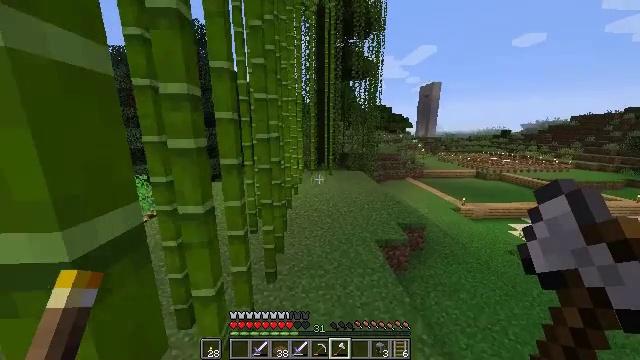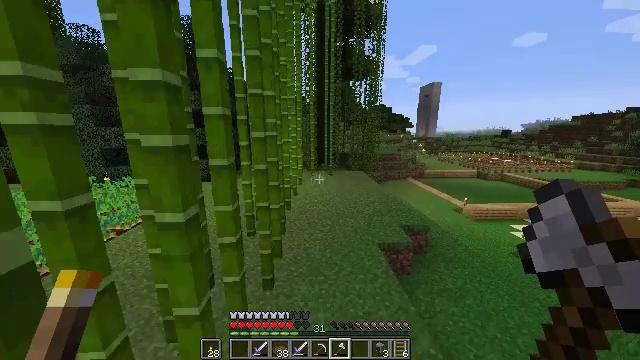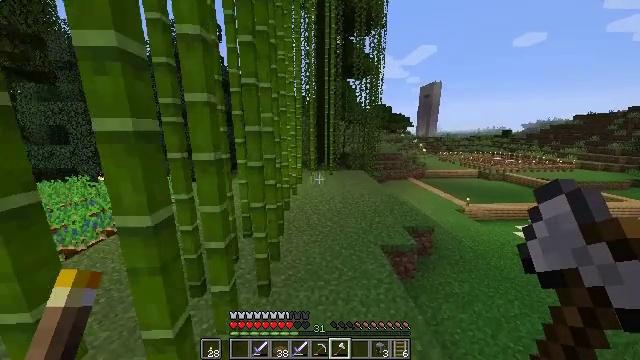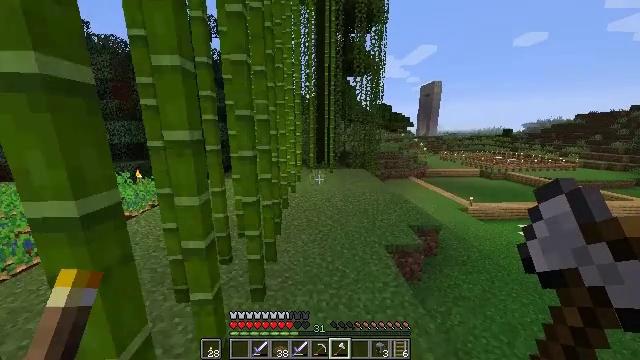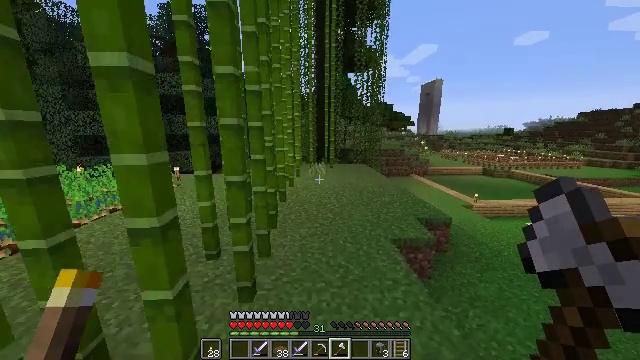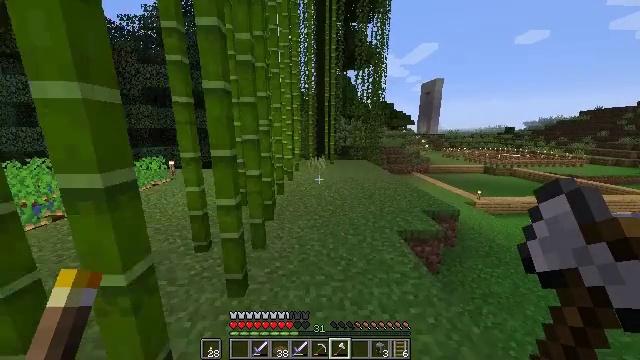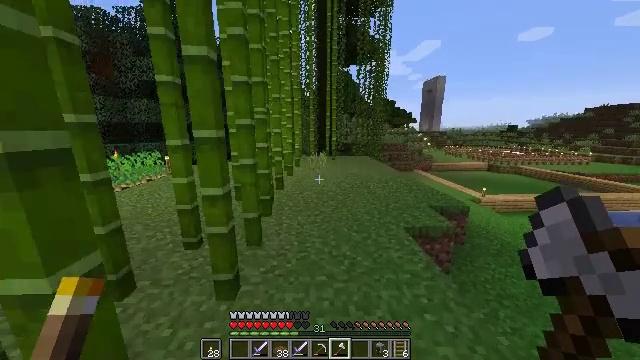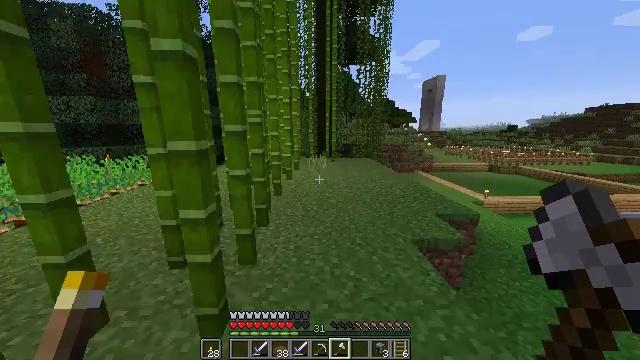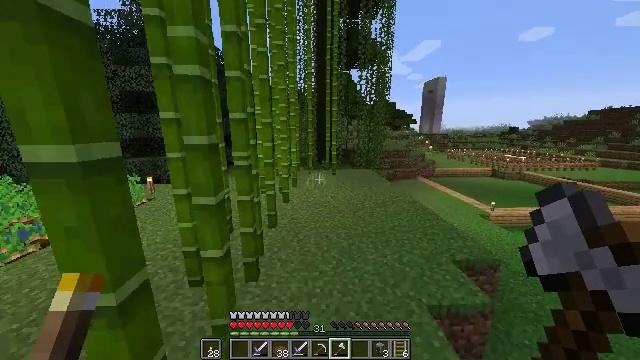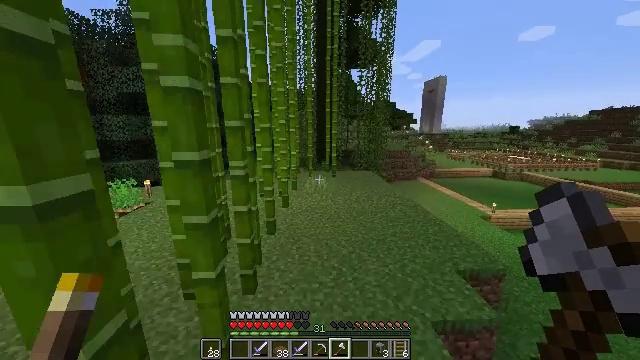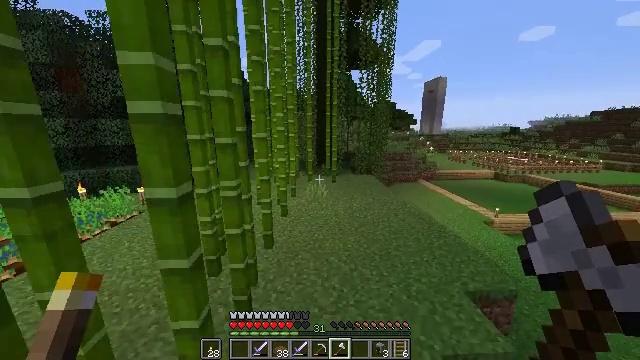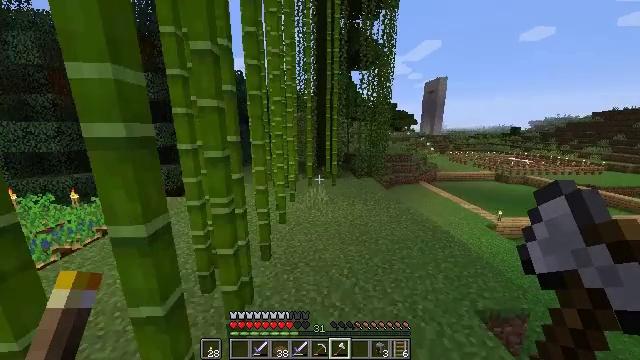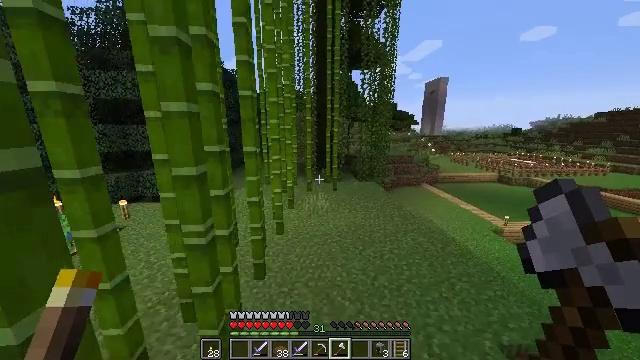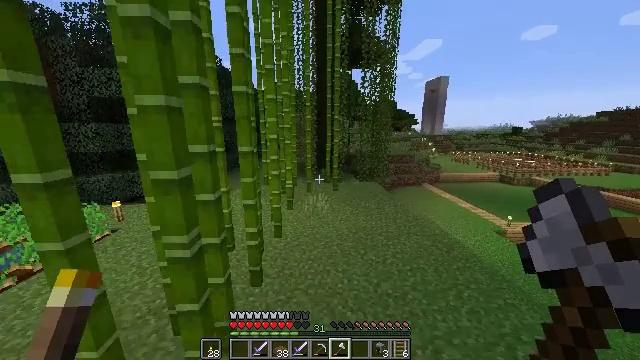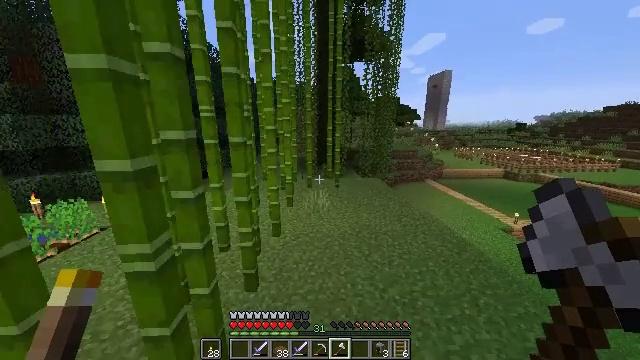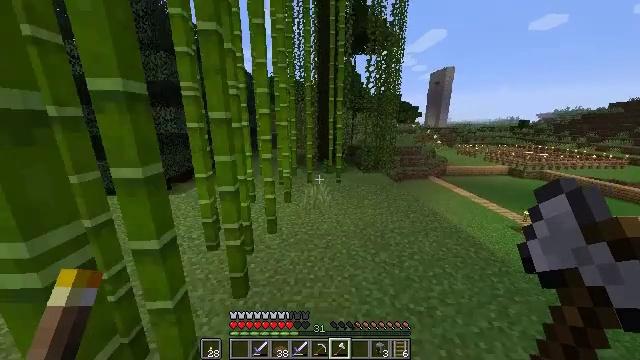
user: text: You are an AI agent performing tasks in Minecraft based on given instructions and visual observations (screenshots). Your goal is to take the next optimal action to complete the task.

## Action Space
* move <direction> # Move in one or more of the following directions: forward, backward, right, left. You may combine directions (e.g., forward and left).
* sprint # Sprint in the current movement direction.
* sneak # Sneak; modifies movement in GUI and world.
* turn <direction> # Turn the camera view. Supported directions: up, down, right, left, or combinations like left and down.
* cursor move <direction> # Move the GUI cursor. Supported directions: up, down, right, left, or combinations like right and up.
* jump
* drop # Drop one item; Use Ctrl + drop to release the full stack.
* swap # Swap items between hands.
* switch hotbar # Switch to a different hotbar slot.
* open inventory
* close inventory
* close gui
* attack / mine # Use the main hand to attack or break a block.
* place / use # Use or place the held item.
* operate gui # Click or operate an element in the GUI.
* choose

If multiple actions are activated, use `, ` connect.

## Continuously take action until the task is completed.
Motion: motion action
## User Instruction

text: Collect some bamboo.
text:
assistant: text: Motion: move forward, jump
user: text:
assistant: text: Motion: move forward, jump
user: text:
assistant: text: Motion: move forward, jump
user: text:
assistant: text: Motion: move forward, jump
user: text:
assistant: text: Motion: move forward, sprint, jump
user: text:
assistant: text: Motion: move forward, sprint, jump
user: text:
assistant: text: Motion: move forward, sprint, jump
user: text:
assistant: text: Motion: move forward, sprint, jump
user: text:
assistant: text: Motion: move forward, jump
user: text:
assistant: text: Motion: move forward, jump
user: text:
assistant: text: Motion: move forward, jump
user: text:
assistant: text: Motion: move forward, jump
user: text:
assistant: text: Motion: move forward, jump
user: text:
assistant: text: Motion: move forward, turn down, jump
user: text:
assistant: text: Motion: move forward, sprint, jump
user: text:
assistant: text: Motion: move forward, sprint, jump
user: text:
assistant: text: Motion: move forward, sprint, jump
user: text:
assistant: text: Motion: move forward, sprint, jump
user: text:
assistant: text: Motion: move forward, jump
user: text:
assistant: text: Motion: move forward, turn left, jump
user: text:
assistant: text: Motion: move forward, jump
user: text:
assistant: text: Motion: move forward, turn left, jump
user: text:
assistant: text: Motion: move forward, turn left, jump
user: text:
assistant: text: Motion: move forward, jump
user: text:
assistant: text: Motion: move forward, jump
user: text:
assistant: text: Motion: move forward, jump
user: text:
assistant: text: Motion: move forward, turn down
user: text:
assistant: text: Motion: move forward, turn down
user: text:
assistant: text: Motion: move forward, turn down
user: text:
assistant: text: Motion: move forward, turn down